Aerial crown-view tile of a tropical tree (Barro Colorado Island, Panama), acquired 20250217:
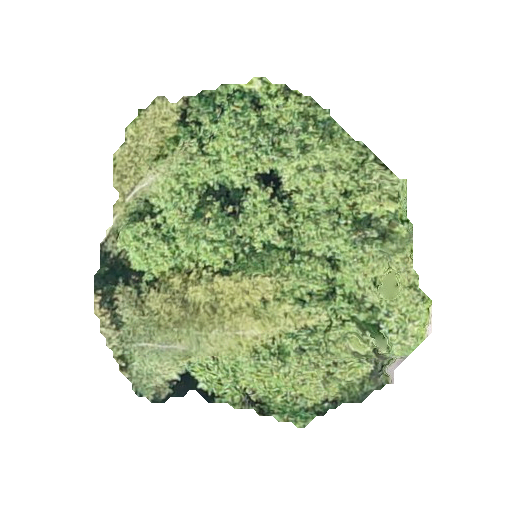
Species: Hieronyma alchorneoides
GBIF accepted scientific name: Hieronyma alchorneoides
Crown area: 128.614 m²